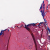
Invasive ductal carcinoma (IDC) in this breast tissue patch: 0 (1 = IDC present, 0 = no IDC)